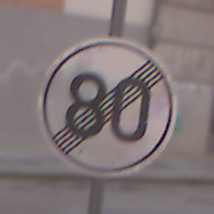
Verkehrszeichen: EndeGeschwindigkeit80
Umgebung: Outdoor, Urban
Tageszeit: MorningAfternoon
Wetter: PartlyCloudy
Licht: Natural
Jahreszeit: NotSpecified
Kontrast: LowContrast